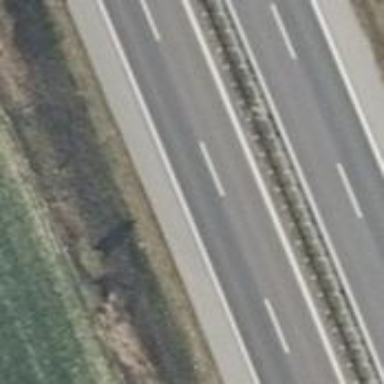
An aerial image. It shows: Asphalt motorway.